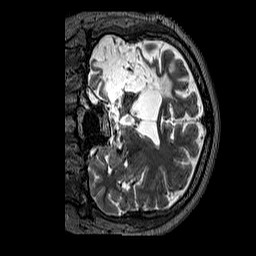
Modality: T2w
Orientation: coronal
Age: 41
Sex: male
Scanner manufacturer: siemens
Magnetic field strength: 3 T
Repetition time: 3.2 s
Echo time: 0.567 s